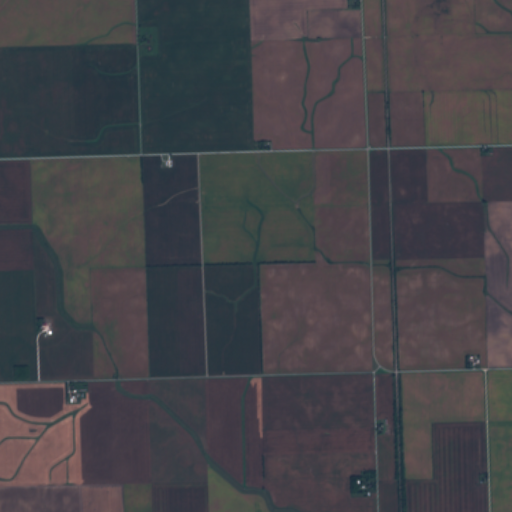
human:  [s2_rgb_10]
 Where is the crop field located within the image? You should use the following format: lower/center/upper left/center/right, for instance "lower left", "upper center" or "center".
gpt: The crop field is located in the lower of the image.
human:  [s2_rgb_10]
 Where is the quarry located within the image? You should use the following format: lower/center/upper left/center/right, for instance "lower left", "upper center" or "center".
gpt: There is no quarry in the image.